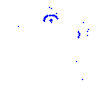
Particle: kaon